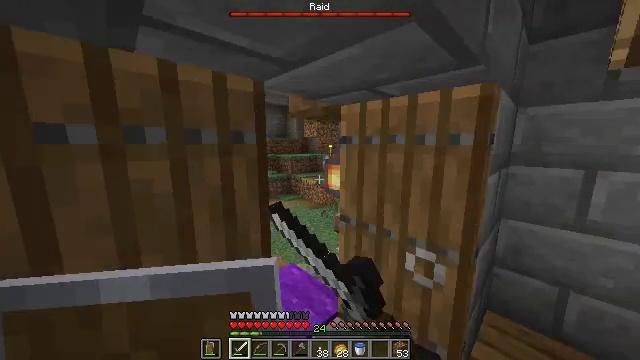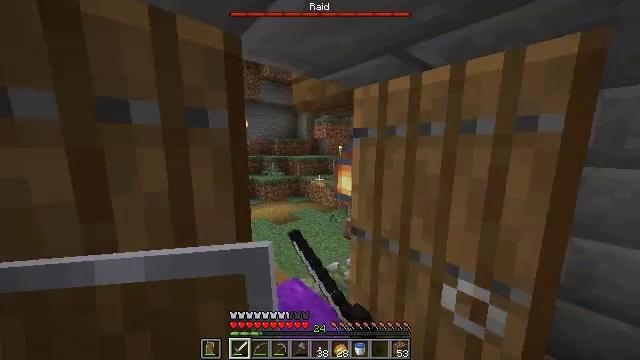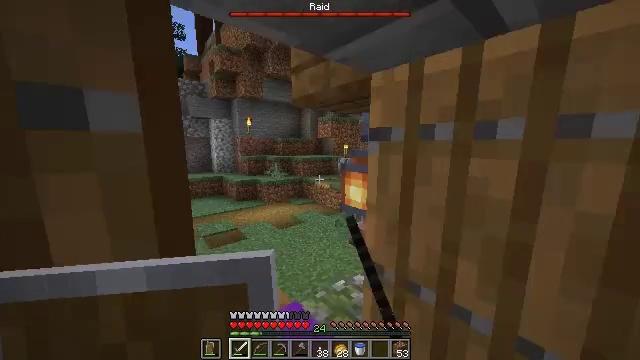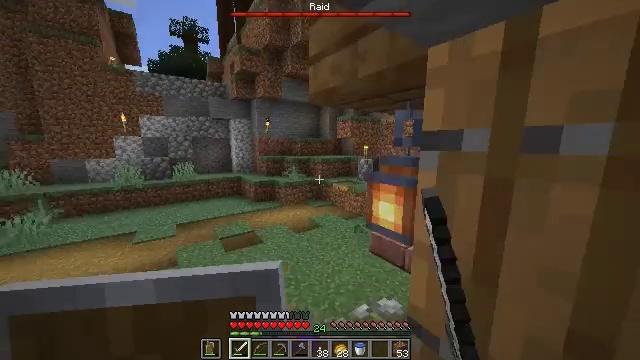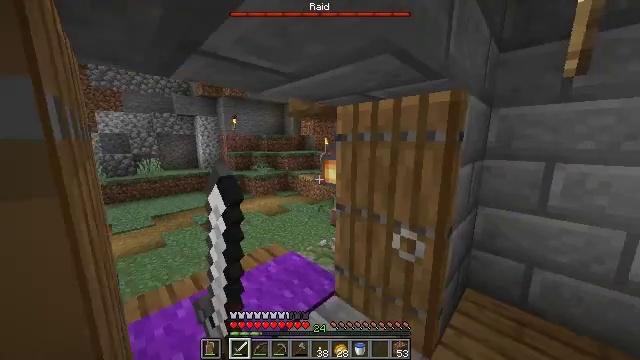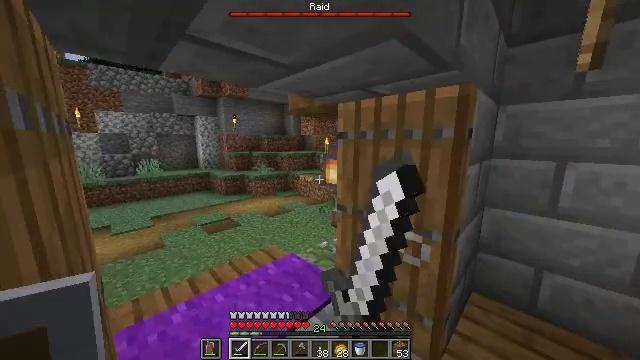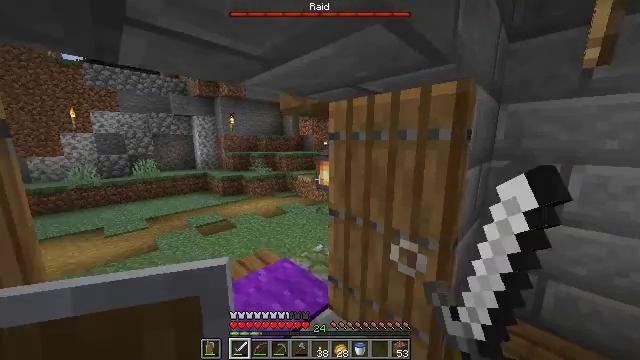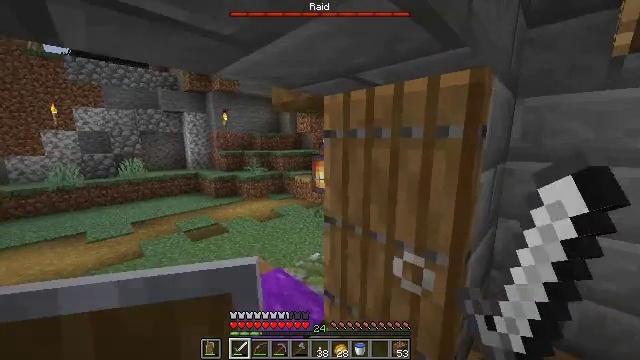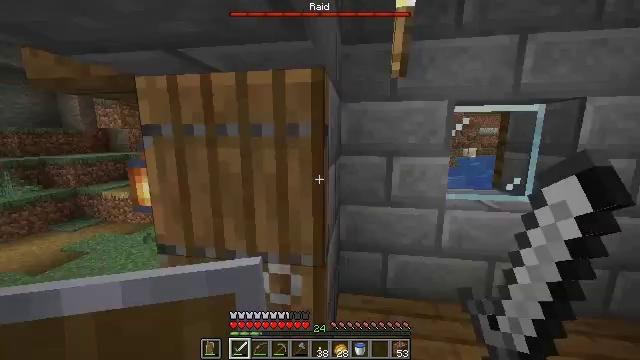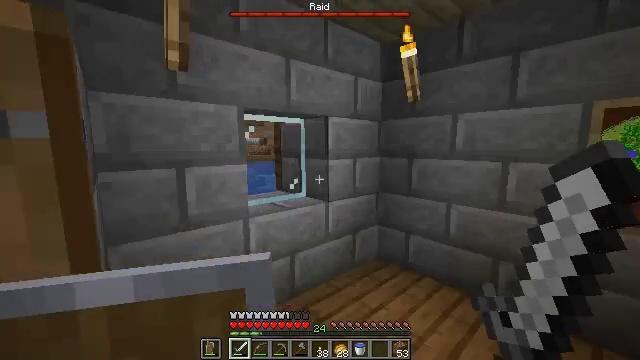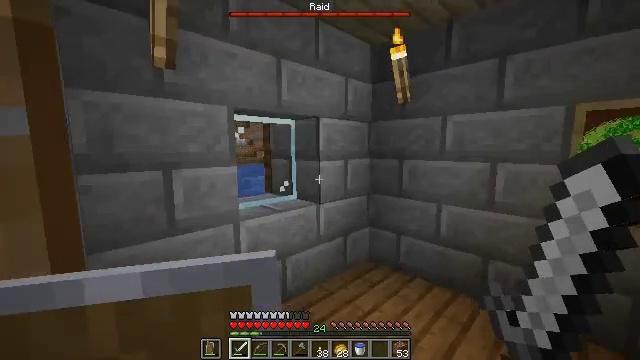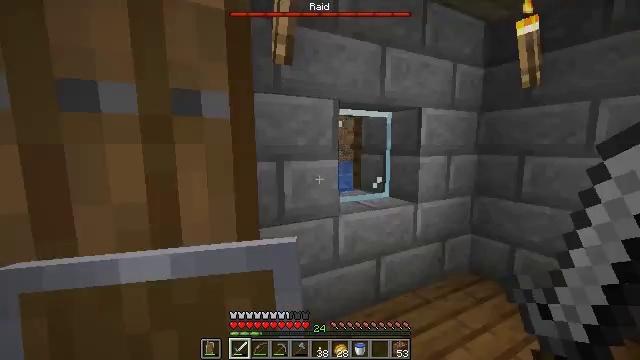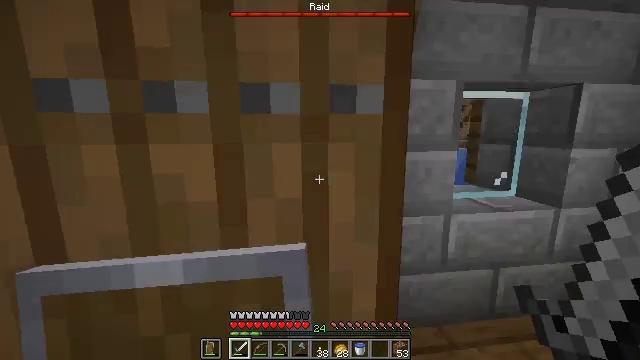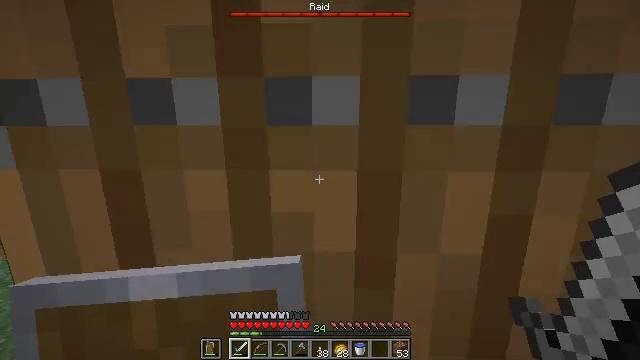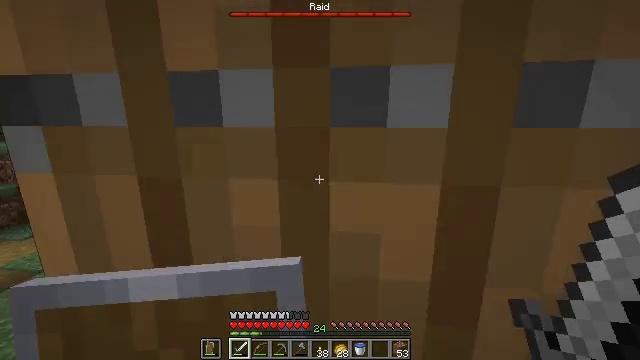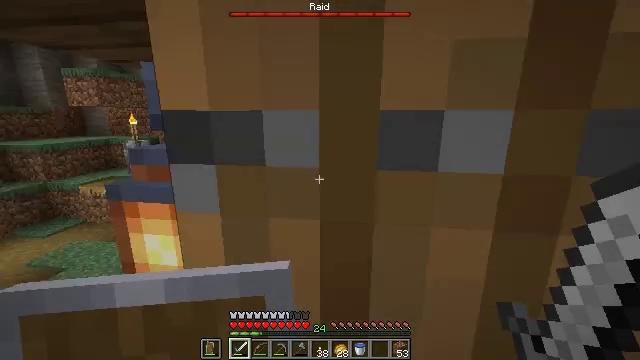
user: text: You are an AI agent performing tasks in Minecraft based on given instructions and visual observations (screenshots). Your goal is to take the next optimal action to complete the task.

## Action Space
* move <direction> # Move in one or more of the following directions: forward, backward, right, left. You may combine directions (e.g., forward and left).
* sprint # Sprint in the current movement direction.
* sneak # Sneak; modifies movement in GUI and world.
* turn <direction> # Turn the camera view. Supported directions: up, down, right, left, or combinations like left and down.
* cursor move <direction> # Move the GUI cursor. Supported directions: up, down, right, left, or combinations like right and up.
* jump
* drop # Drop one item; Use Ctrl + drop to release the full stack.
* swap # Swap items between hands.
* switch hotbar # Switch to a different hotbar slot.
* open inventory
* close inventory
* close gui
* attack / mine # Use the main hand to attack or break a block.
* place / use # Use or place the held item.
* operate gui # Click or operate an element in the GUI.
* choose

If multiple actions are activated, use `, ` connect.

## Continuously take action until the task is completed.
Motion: motion action
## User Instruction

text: Mine grass block from the ground.
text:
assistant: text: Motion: move forward, turn left
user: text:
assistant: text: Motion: move forward, turn left
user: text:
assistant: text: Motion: move forward, turn left
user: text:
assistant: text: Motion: move forward
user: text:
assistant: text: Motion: move forward
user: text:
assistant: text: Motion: move forward
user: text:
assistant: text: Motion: move forward
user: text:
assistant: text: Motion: move forward and move left, turn right
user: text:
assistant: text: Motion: move forward and move left, turn right and up
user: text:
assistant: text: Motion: move left, turn right
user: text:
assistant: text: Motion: move left, turn left
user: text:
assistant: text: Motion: move forward and move left, turn left and down
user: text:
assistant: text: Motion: move forward and move left, turn left and down
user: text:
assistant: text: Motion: move forward and move left, turn left
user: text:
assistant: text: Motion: move forward and move left, turn left
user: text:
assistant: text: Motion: move forward and move left, turn right
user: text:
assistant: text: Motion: move forward and move left, turn right and up
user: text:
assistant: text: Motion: move back and move left, turn right and up
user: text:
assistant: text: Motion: move back and move left, turn right
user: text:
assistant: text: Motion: move back
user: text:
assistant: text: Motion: move back, turn right
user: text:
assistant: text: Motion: move back, turn right
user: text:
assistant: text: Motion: move back, turn right
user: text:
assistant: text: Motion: move back, turn right
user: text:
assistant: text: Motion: move back
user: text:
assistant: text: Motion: move back
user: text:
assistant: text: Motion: turn up
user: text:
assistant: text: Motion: turn up
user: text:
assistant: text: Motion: turn left and up
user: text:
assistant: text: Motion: turn left and up